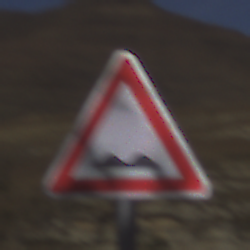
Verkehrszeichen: UnebeneFahrbahn
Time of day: Midday
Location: Outdoor (Nature)
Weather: Clear
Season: NotSpecified
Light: Natural